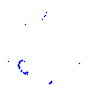
Particle: kaon